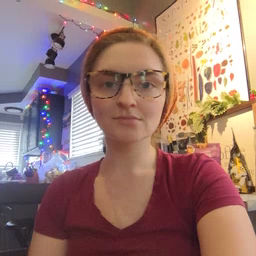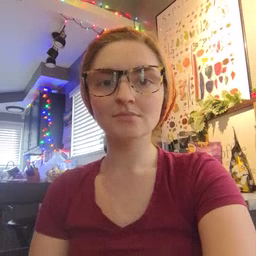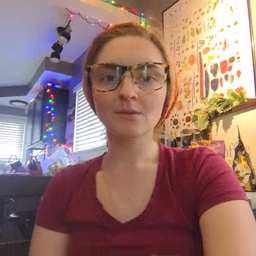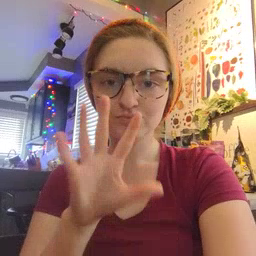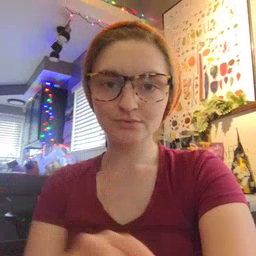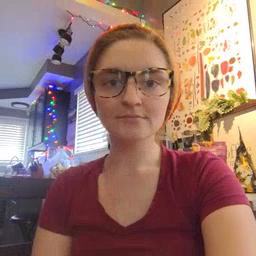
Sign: blow